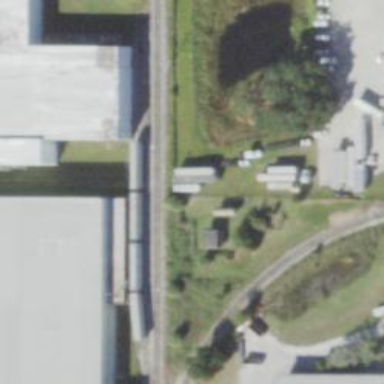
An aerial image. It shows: Rail spur service.